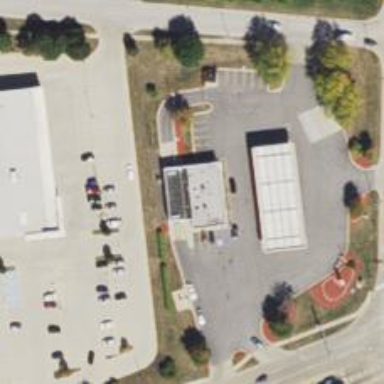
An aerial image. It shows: Convenience shop.